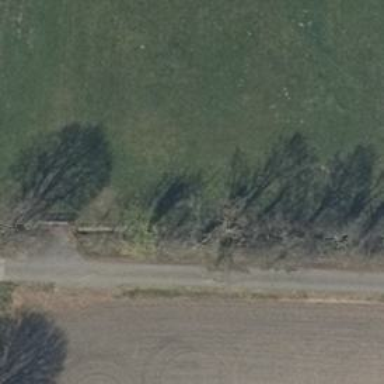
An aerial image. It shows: Row of deciduous broadleaved trees.